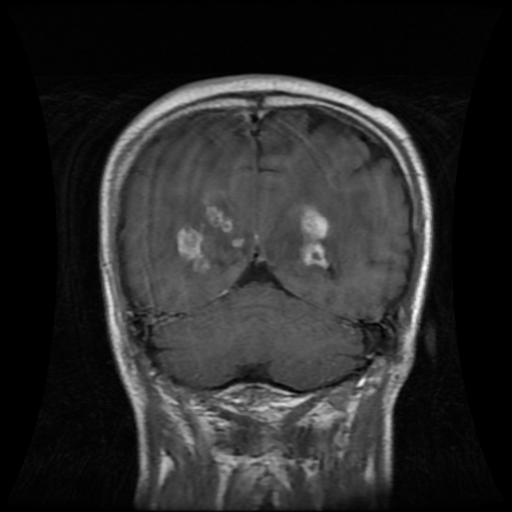
Label: glioma